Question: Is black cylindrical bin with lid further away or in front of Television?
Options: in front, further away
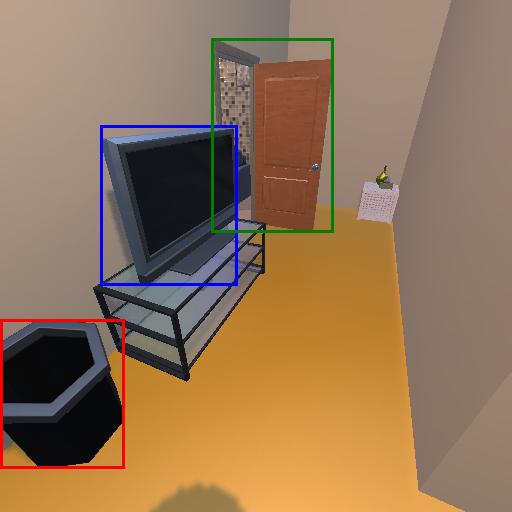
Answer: in front